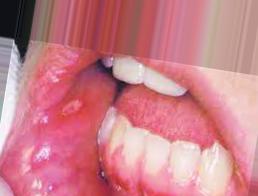
Condition: Mouth Ulcer